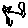
Label: cat